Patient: sex M, age 64
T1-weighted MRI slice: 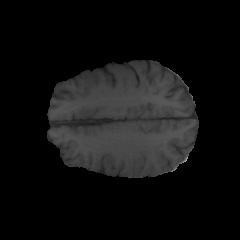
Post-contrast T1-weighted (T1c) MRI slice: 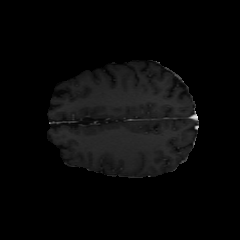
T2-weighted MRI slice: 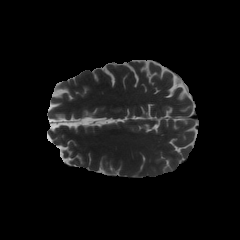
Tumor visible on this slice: no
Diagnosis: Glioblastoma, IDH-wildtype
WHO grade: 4